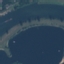
Land use / land cover: River